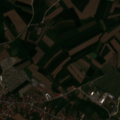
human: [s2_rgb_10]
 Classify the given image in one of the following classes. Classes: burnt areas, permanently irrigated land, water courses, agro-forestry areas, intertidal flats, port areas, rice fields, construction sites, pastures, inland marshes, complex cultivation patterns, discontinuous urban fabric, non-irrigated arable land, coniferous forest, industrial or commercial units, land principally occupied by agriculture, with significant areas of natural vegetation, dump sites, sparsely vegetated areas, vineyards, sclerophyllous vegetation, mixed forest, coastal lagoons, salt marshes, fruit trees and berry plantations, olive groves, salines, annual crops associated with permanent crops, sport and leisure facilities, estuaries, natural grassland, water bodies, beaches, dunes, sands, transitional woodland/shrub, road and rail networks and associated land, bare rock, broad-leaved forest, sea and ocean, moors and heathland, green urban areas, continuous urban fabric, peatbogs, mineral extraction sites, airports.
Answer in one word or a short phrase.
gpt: discontinuous urban fabric, non-irrigated arable land, complex cultivation patterns, land principally occupied by agriculture, with significant areas of natural vegetation